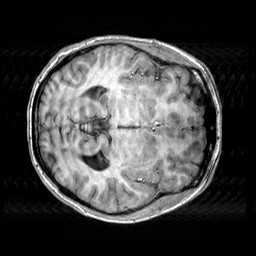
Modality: T1w
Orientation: axial
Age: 25
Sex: female
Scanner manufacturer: siemens
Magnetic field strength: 3 T
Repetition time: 2.3 s
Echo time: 0.00303 s